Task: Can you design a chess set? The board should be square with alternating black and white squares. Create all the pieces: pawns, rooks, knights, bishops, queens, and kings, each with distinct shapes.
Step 974:
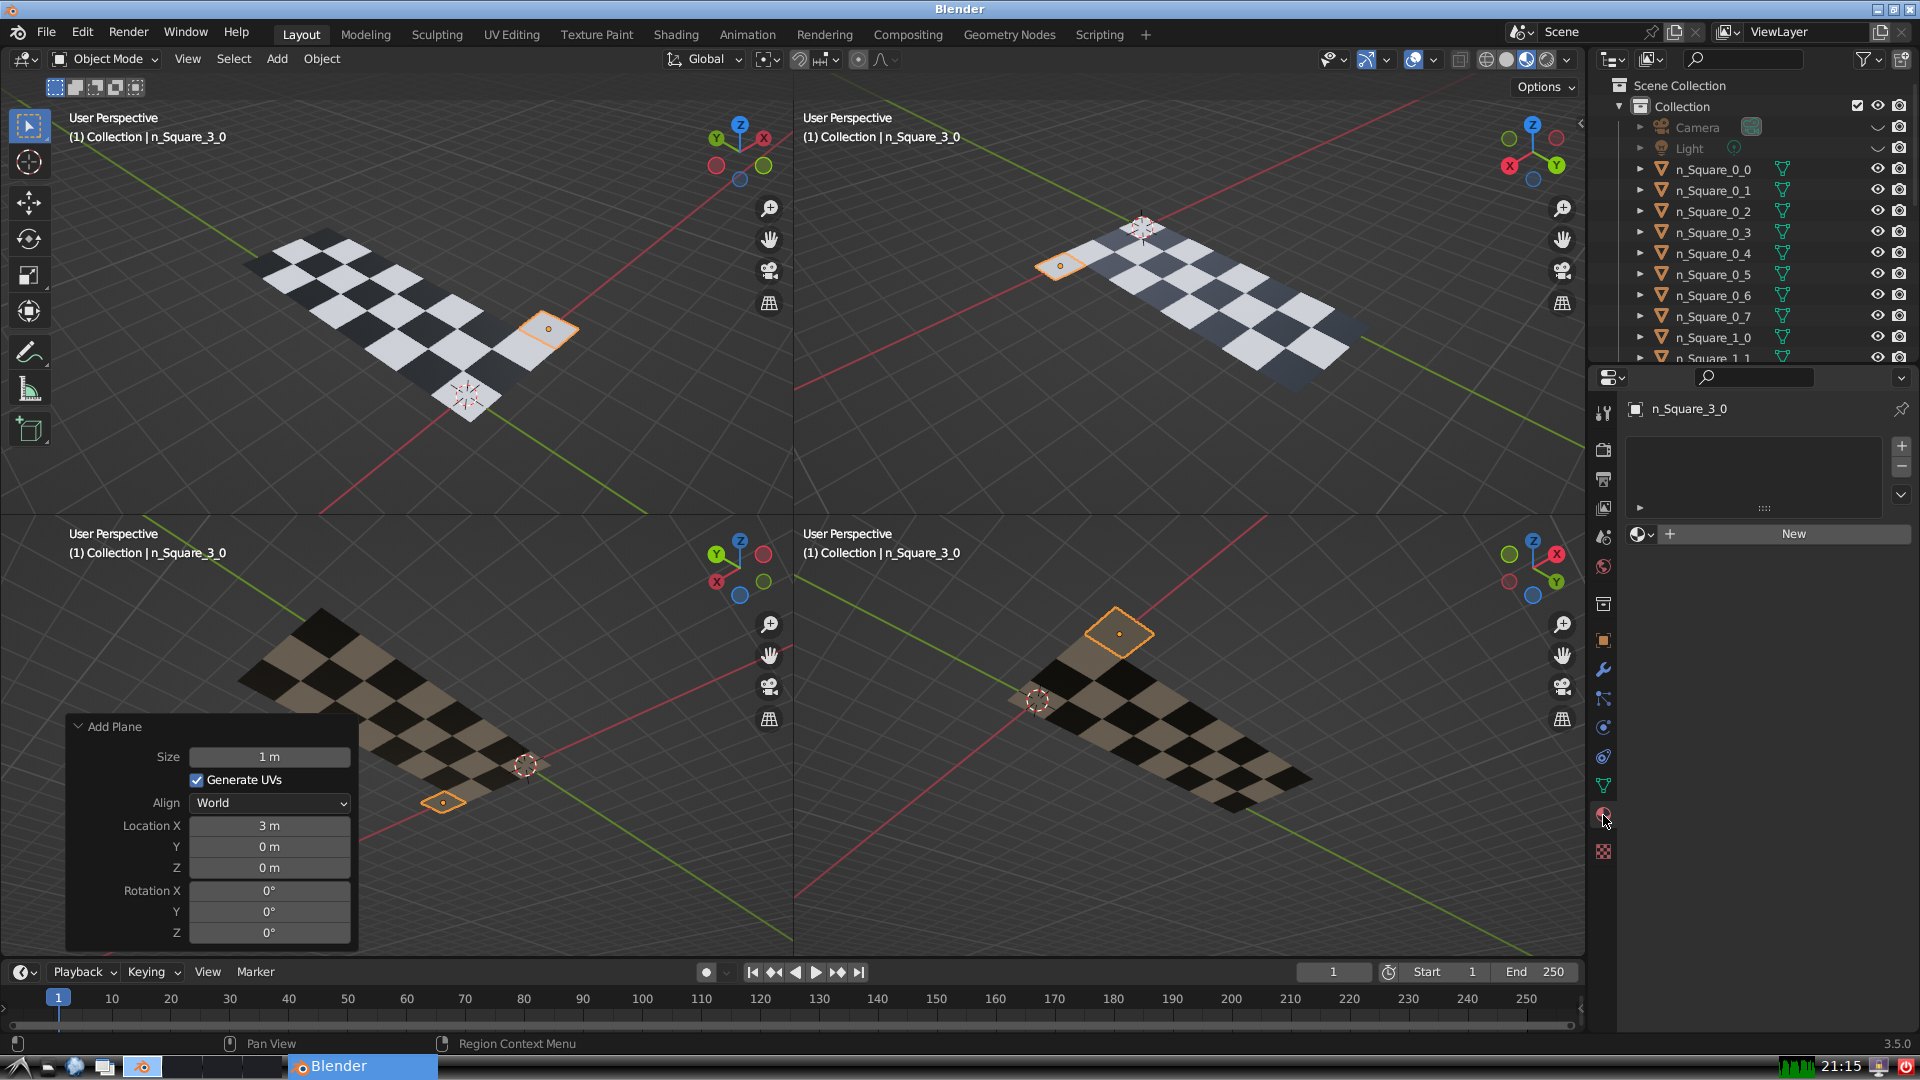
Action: {"mouse_move": [1636, 534]}